Interaction volume radius: 10 \u00c5
Interaction volume height: 20 \u00c5
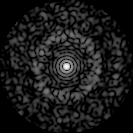
Disorder parameter: 0.8319